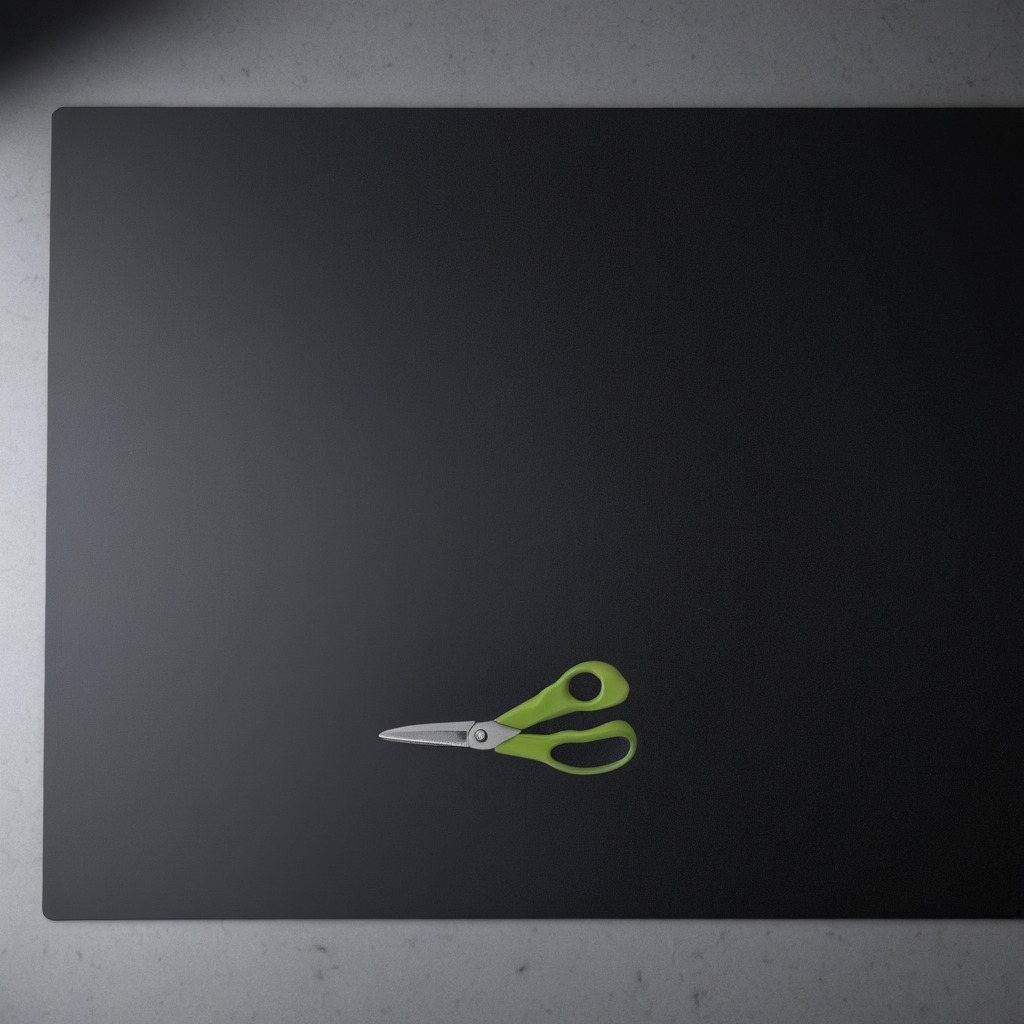
A scissor is lying on the tabletop.